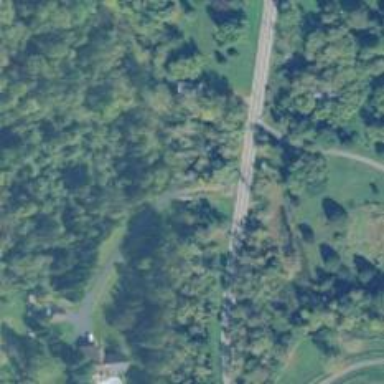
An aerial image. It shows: Driveway service road that includes low water crossing bridge.